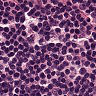
Metastatic tissue present: no